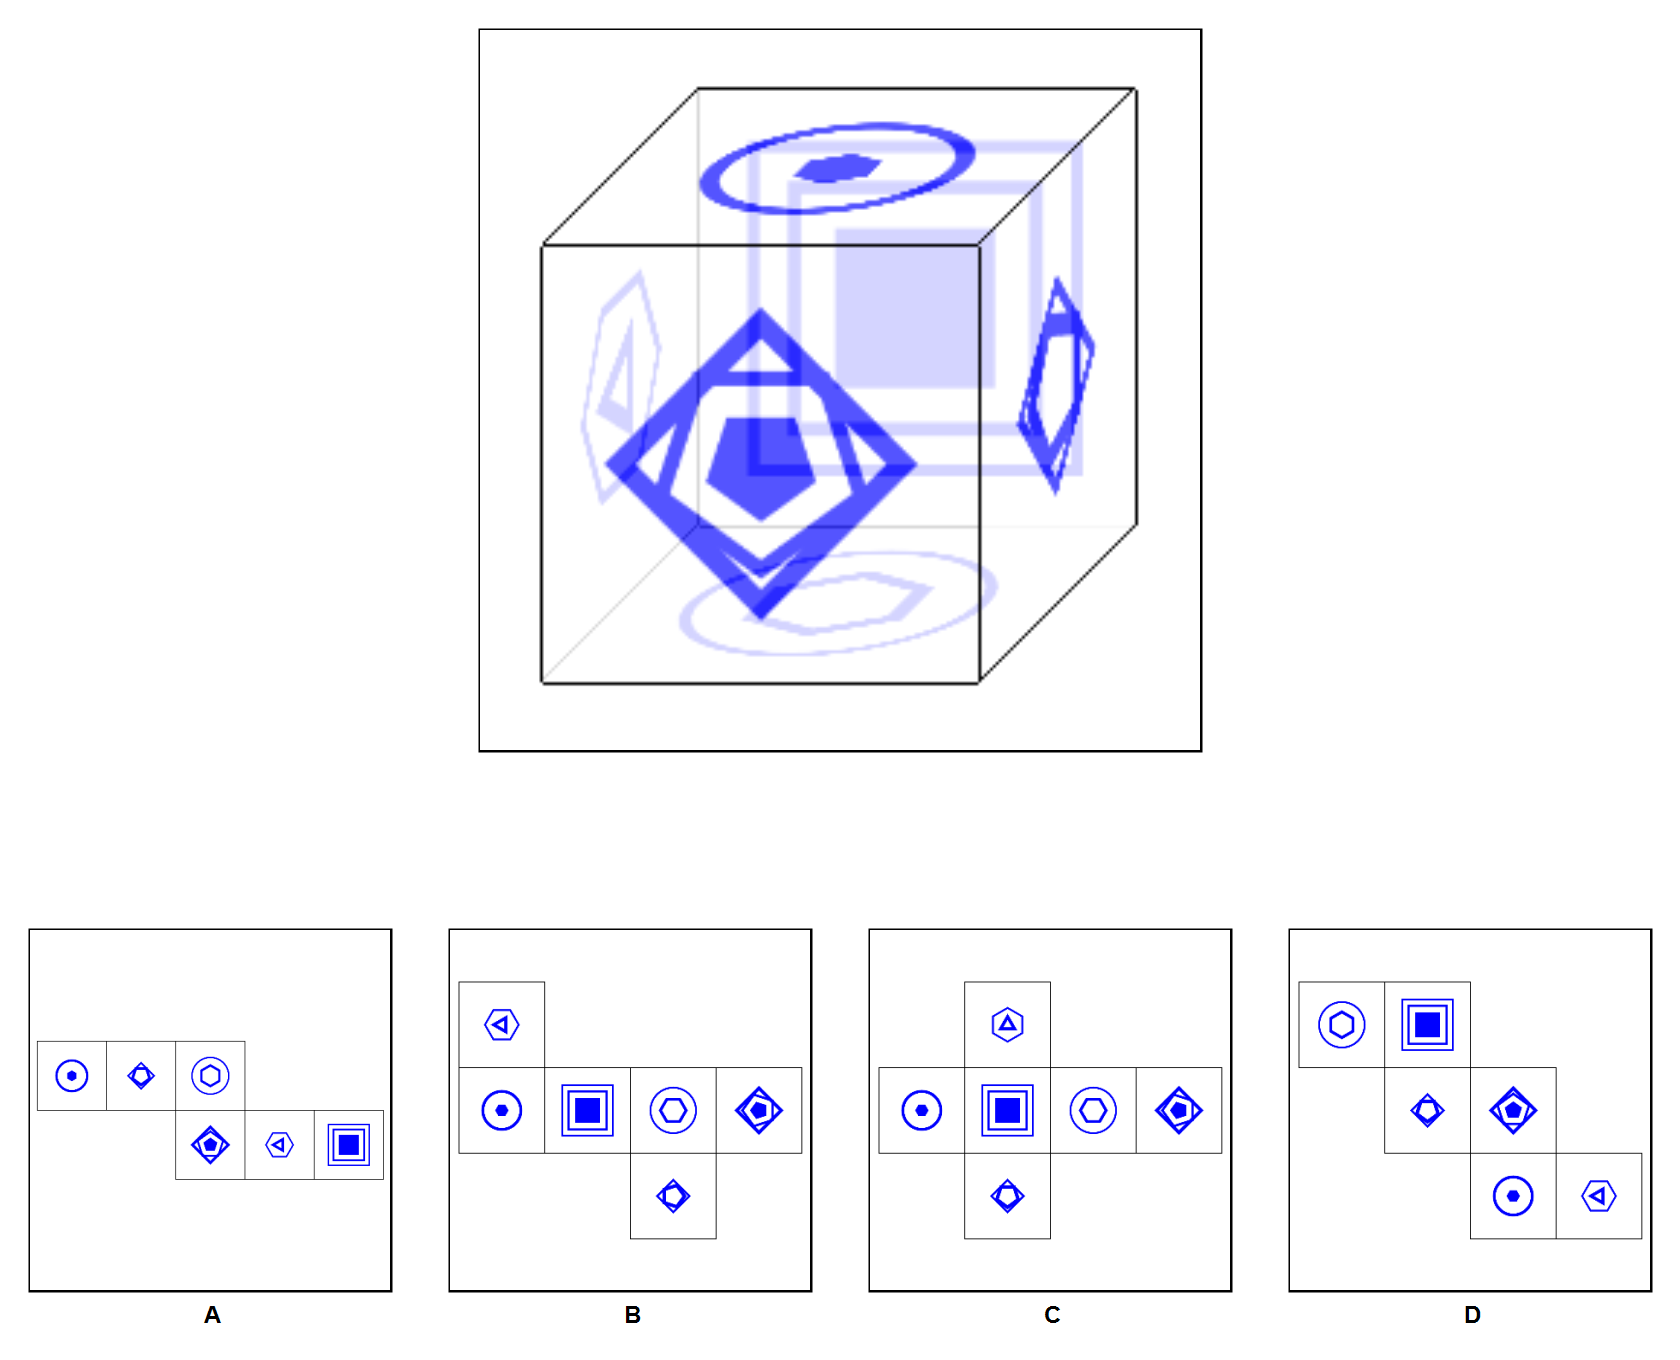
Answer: D